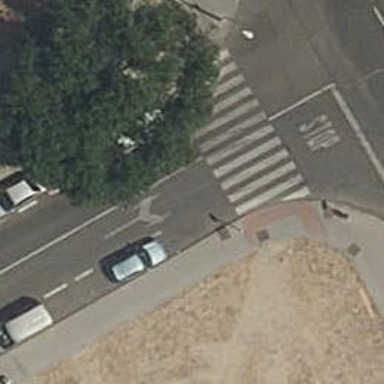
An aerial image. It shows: Uncontrolled zebra crossing on the road.